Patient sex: M
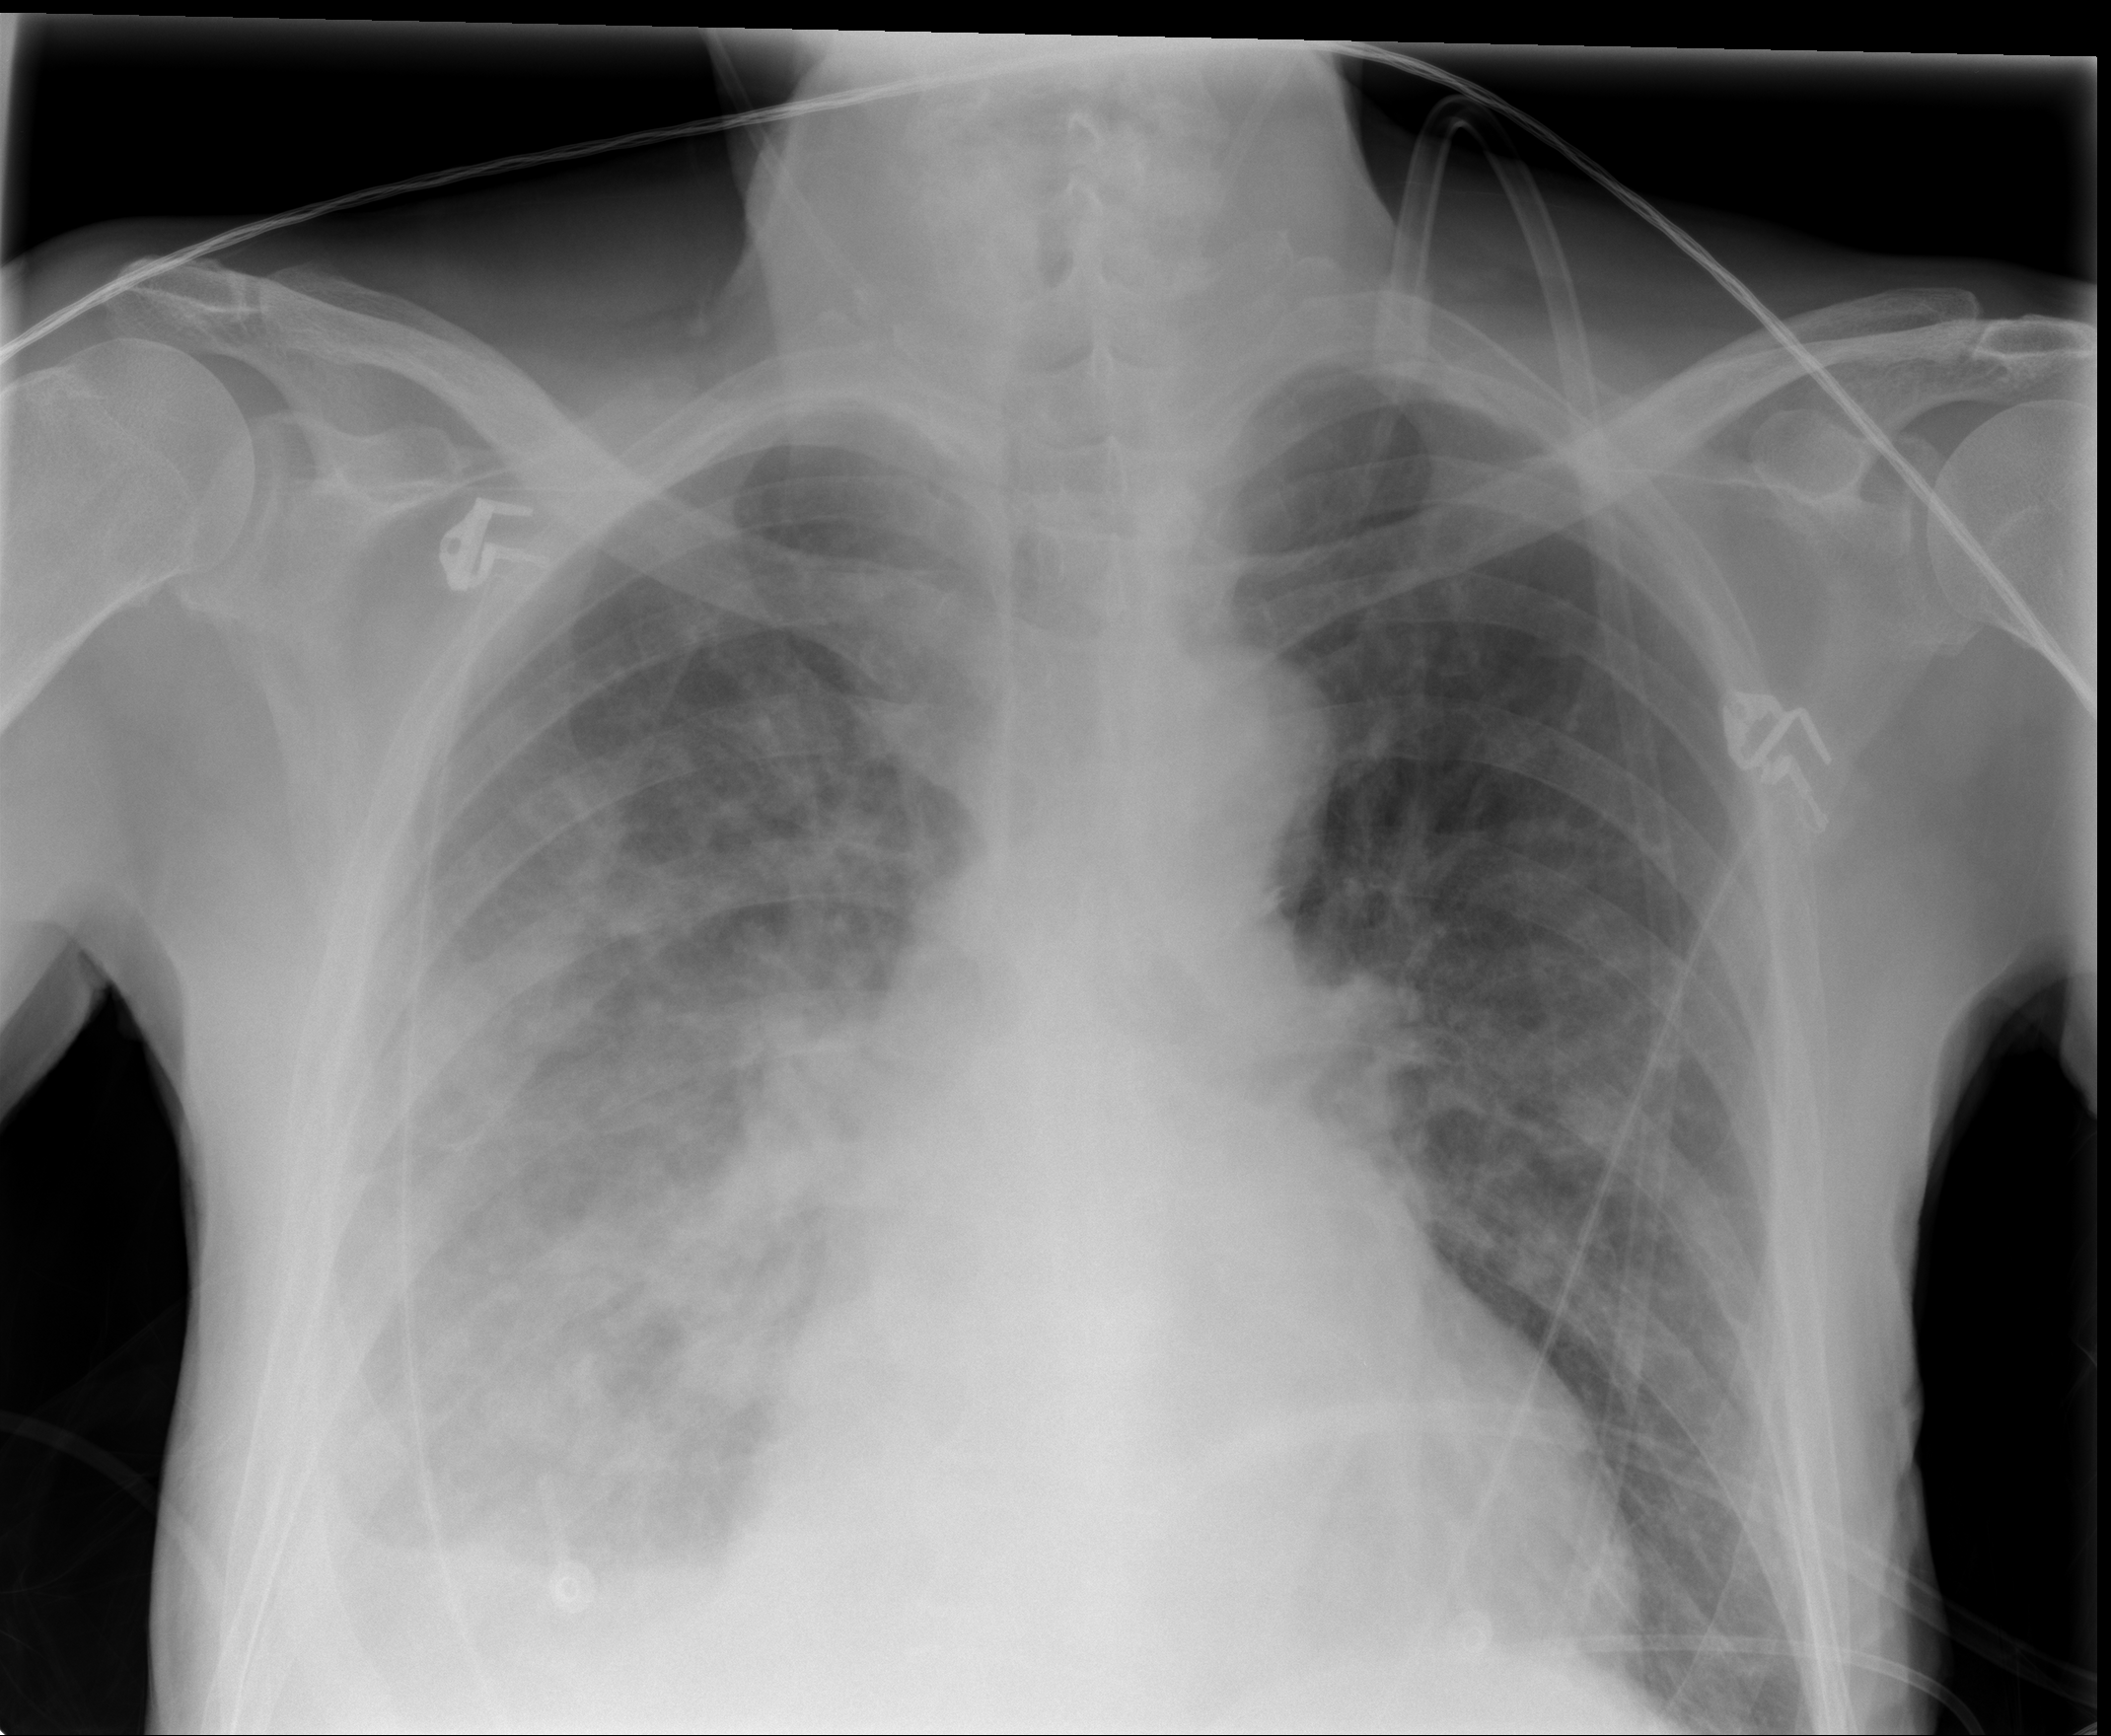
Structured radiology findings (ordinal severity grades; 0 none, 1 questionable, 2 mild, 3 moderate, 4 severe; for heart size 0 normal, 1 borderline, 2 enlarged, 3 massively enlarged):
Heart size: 2
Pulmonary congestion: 3
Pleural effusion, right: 2
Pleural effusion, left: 0
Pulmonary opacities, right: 3
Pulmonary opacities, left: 2
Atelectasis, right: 2
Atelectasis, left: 2